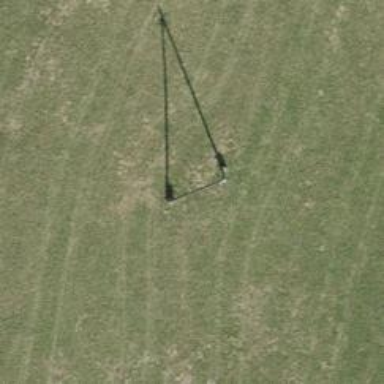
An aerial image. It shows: Minor power line.